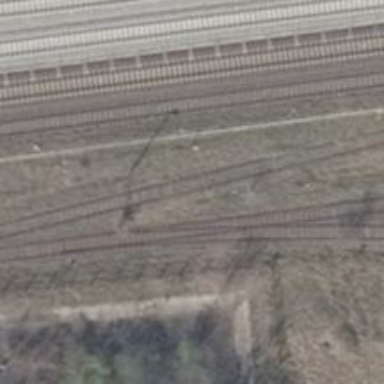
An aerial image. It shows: Railway switch with the turnout pointing to the right.